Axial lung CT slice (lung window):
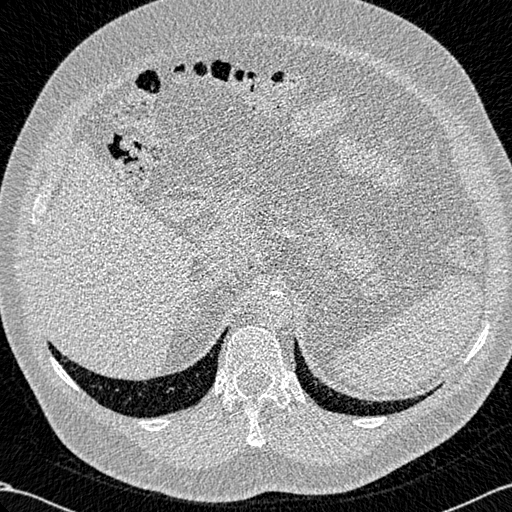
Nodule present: no